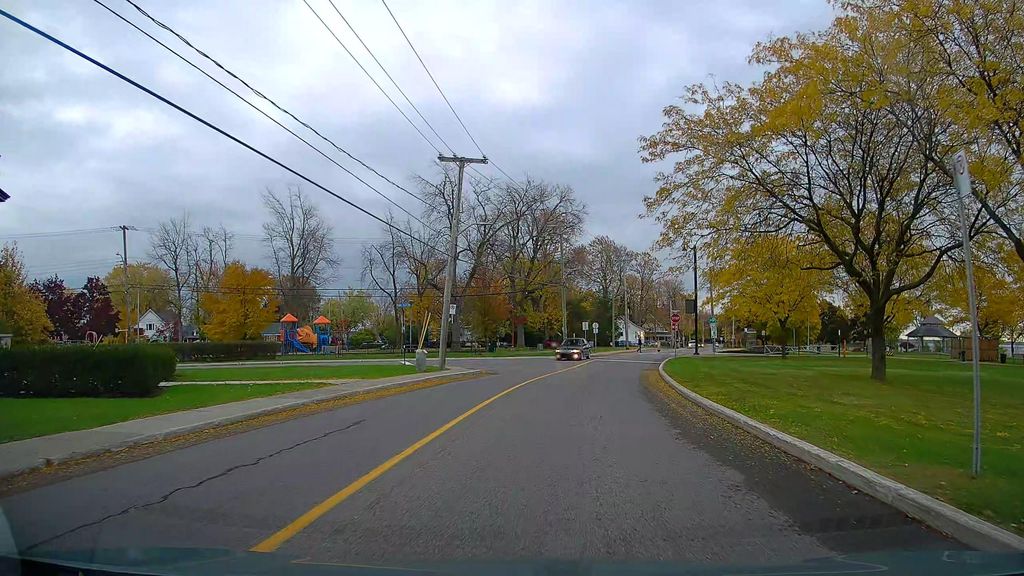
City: montreal